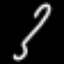
Label: fork